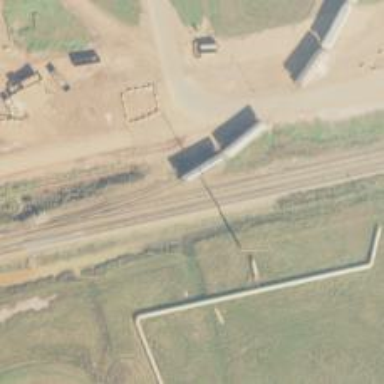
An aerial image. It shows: Railway siding for service.